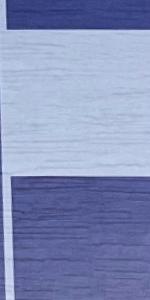
Label: Empty